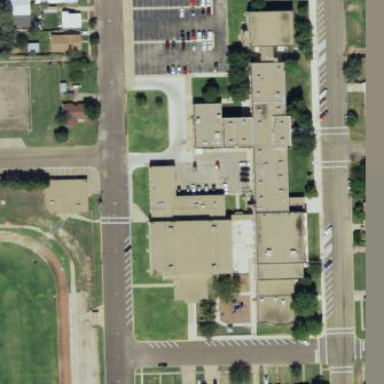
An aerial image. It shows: School building.